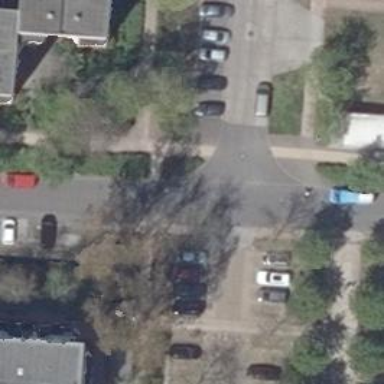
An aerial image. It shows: Residential road with concrete surface. There is perpendicular parking on both sides of the street.